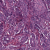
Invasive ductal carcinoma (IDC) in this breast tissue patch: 1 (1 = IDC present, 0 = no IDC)